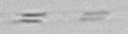
Label: Leptocylindrus